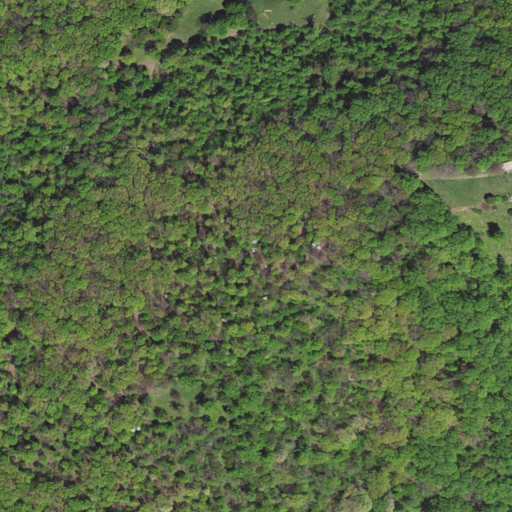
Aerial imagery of mountain in Virginia named Horsepen Mountain containing deciduous forest, mixed forest, evergreen forest, and low intensity development